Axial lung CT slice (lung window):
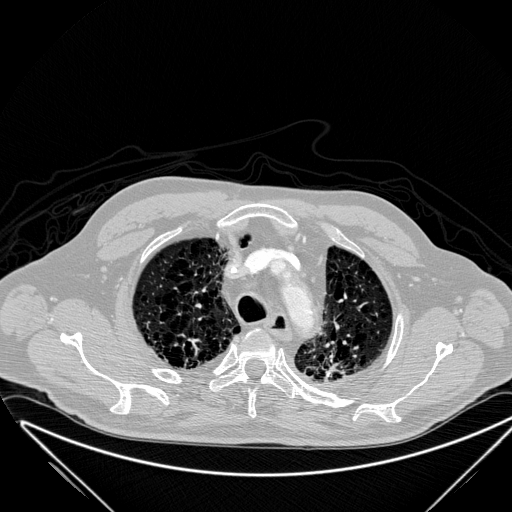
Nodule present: no